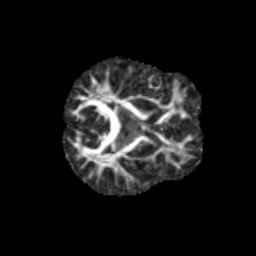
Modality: FA
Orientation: axial
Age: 10
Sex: male
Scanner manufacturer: siemens
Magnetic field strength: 3 T
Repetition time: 3.8 s
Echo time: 0.07 s